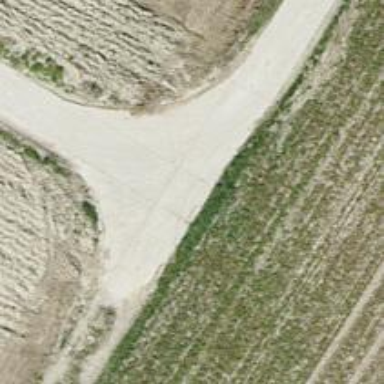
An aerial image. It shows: Service road with high-quality grade 1 track surface.